Question:
This is my database table. Now I want to combine Branch_Id, Acc_no and Acc_Type so that it looks like <PHONE> or <PHONE> and display it in a dropdownlist
My code is
'''
string[] account_number;
string account;
for (int j = 0; j < dtAcc.Rows.Count;j++)
{
account = Convert.ToString(dtAcc.Rows[j][2])+Convert.ToString(dtAcc.Rows[j][5]) + Convert.ToString(dtAcc.Rows[j][3]); ///Account Number
account_number =account.Split(' ');
}
Drp_AccType.DataSource = account_number;
Drp_AccType.DataBind();
'''
Thanks
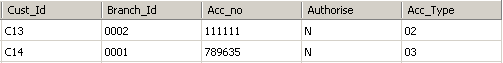
Answer: I am not sure what are you achieving with 'account_number =account.Split(' ');'
'''
//here is the list which will be source of combo box
List<String> accounts = new List<String>();
//go through each row
for (int j = 0; j < dtAcc.Rows.Count;j++)
{
//combine branch, account no and type
String account = Convert.ToString(dtAcc.Rows[j]["Branch_Id"]) + Convert.ToString(dtAcc.Rows[j]["Acc_no"]) + Convert.ToString(dtAcc.Rows[j]["Acc_Type"]); ///Account Number
//add account/row record to list
accounts.Add(account);
}
//bind combo box
Drp_AccType.DataSource = accounts;
Drp_AccType.DataBind();
'''